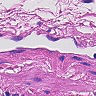
Metastatic tissue present: no